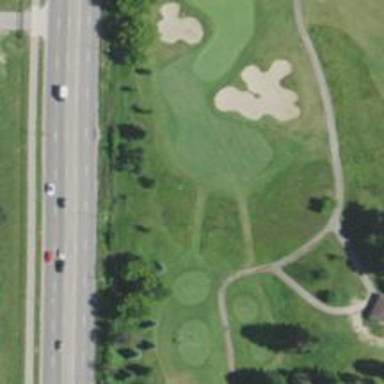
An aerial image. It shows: View of golf hole.